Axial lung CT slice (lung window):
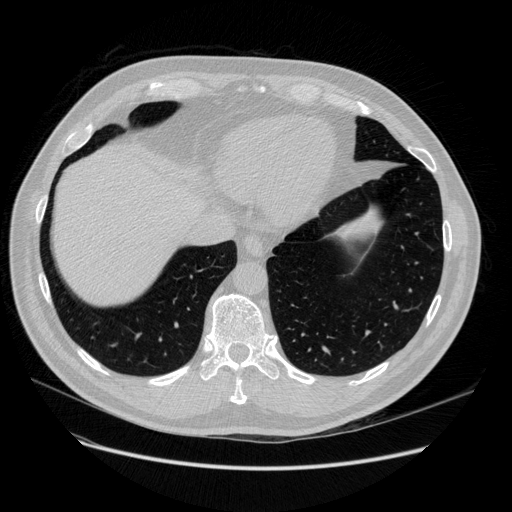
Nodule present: no